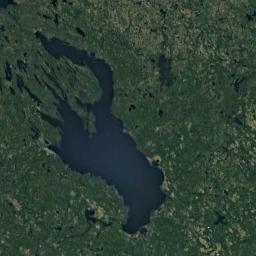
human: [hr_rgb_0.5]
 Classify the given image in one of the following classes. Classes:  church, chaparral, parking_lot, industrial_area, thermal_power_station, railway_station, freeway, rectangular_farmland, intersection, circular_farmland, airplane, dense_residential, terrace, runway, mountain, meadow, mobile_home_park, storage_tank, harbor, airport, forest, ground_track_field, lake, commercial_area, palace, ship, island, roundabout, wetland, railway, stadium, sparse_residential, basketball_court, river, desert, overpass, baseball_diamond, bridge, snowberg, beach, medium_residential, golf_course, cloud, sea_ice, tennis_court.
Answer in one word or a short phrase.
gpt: lake